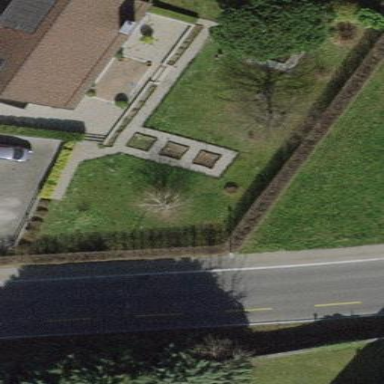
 designed for leisure activities on land."